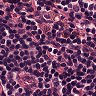
Metastatic tissue present: no